Question:
Two (subclasses of) panels, a 'CanvasSubPanel' (which draws a matplotlib figure) and 'UnderPanel' are supposed to coexist in a vertical sizer.
While everything within the panels are rendered well, the panels themselves are drawn badly.
What is the solution?
---
Partial listing of 'CanvasSubPanel' I believe is relevant:
'''
class CanvasSubPanel(wx.Panel):
#LENGTH, WIDTH = SIZE
#_bitmap = None
__click_callback = None
def __init__(self, parent):
wx.Panel.__init__(self, parent)
self.figure = Figure()
self.figure.set_size_inches( (10,5) )
self.figure.set_dpi(80)
#self.figure.tight_layout()
self.picture = self.figure.add_subplot(211)
self.intensity = self.figure.add_subplot(212)
...
self.canvas = FigureCanvas(self, -1, self.figure )
...
self.sizer = wx.BoxSizer(wx.VERTICAL)
self.sizer.Add(self.canvas, 1, wx.LEFT | wx.TOP | wx.GROW)
self.SetSizer(self.sizer)
self.Fit()
'''
Please respond if I missed important details.
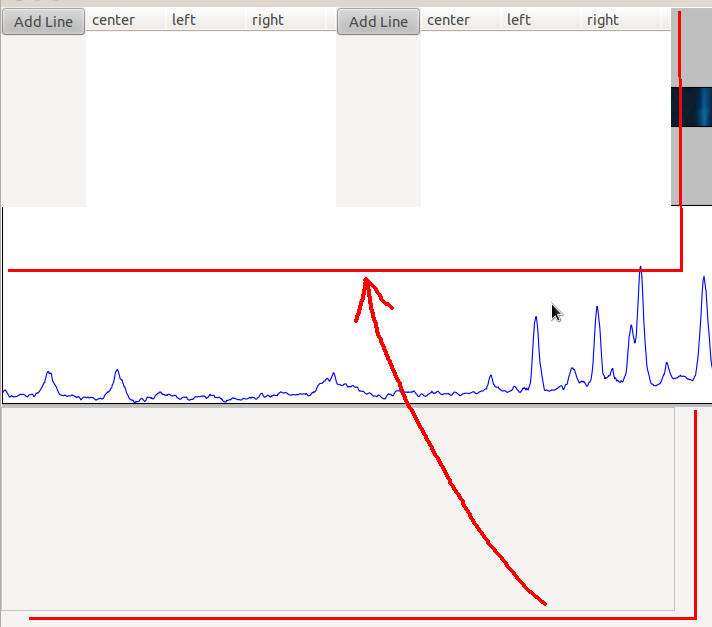
Answer: Like Mike Driscoll calls them, parenting issues.
The troubling panel was inadvertently set as child of a frame (like the other panel), not children of a panel with a sizer.